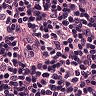
Metastatic tissue present: no